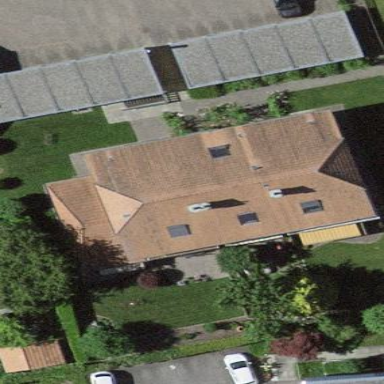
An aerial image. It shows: Residential building with half-hipped roof shape.